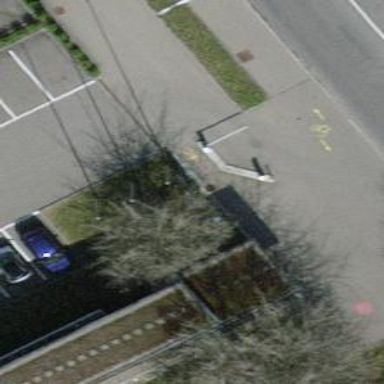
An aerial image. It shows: Lift gate barrier.